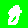
Digit: 8